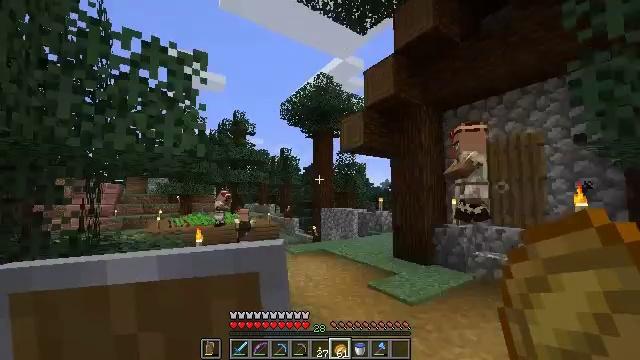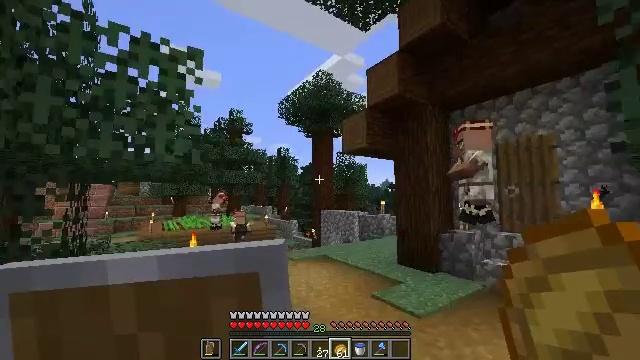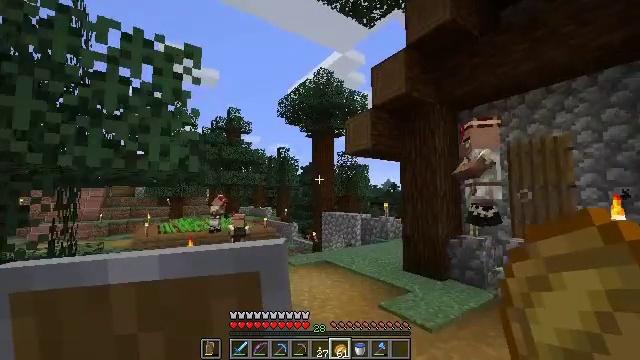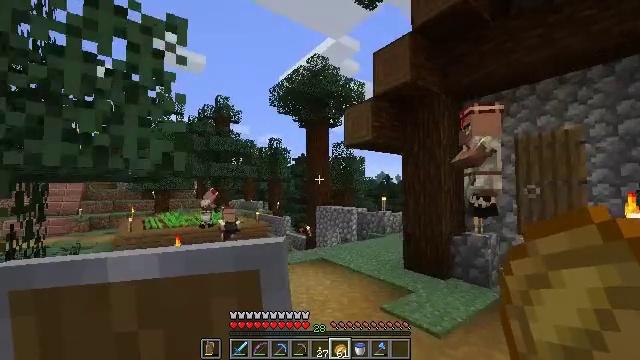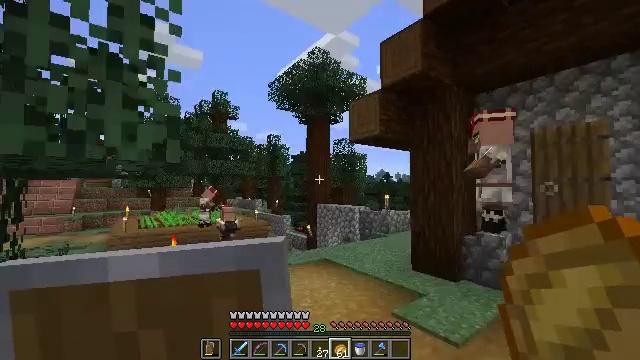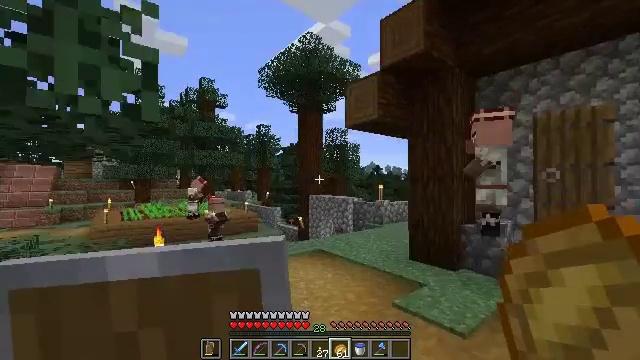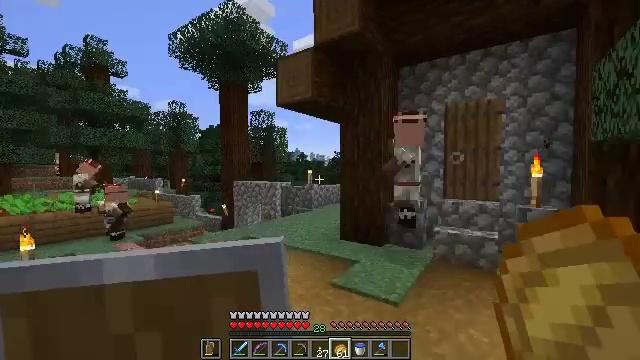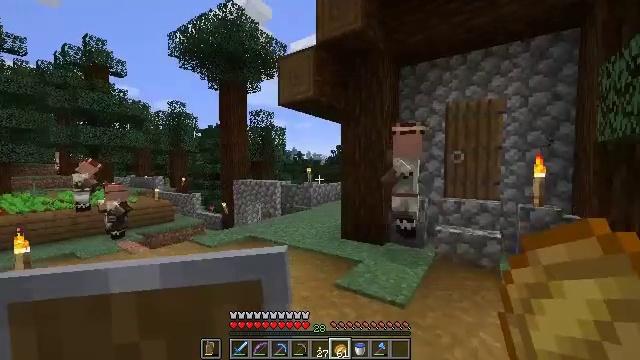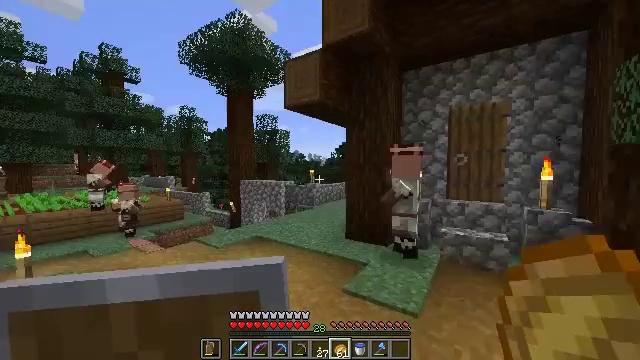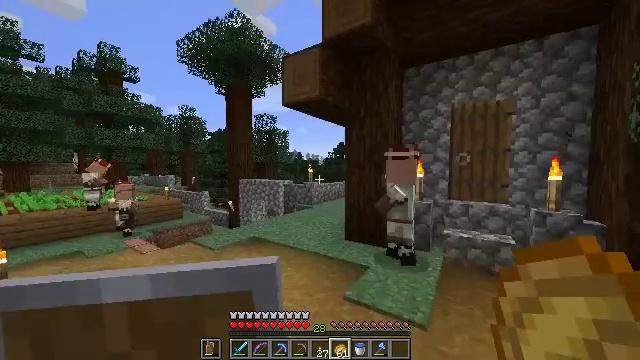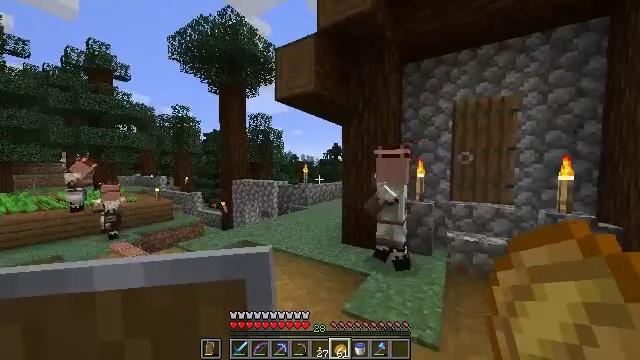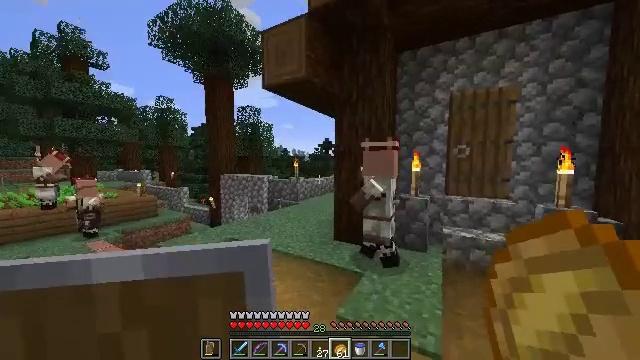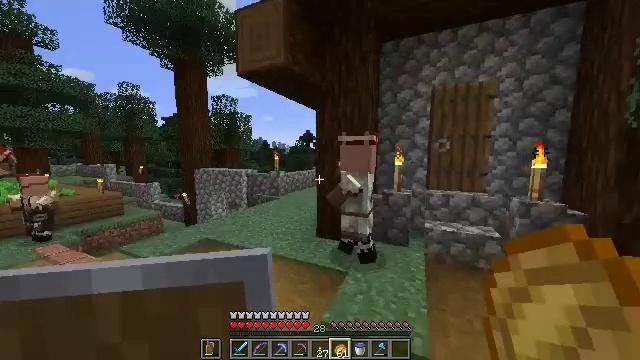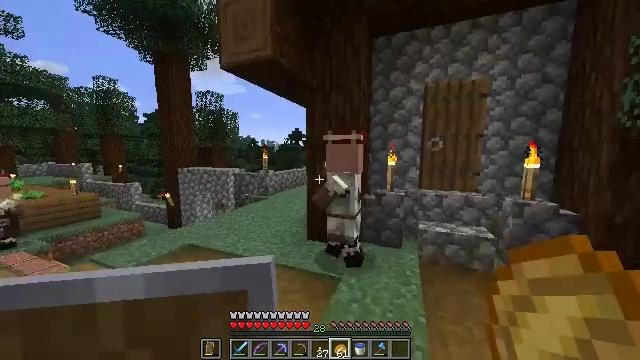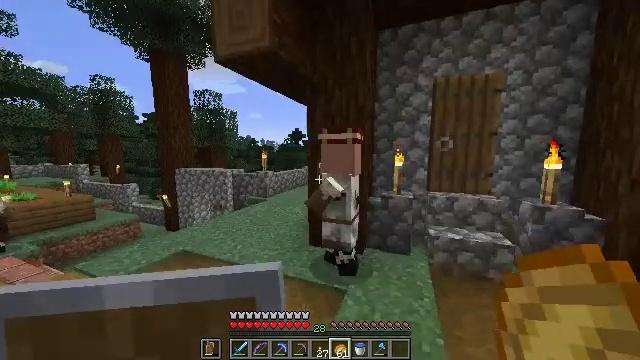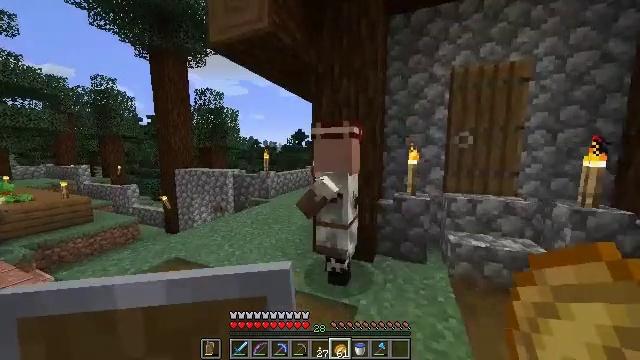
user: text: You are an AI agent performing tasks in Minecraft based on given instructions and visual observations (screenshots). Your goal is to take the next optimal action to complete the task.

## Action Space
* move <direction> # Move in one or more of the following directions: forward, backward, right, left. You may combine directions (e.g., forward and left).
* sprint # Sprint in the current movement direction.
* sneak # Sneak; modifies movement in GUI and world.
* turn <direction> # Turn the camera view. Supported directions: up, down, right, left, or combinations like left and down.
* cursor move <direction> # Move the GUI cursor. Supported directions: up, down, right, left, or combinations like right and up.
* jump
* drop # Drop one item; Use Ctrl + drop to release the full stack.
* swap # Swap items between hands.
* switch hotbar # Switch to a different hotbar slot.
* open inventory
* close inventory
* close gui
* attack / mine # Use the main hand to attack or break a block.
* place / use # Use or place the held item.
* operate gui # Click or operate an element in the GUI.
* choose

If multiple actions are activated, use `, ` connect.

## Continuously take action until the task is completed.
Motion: motion action
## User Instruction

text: Craft a melon.
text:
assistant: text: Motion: move forward
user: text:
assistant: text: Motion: move forward
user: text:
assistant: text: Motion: move forward, turn right and down
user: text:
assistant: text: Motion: move forward
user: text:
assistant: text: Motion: move forward, turn right and down
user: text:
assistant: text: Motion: move forward, sprint, turn right and down
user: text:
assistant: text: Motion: move forward, sprint
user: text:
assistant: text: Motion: move forward
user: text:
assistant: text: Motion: move forward
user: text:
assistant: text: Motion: move forward, turn right
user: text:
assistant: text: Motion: move forward, turn right and down
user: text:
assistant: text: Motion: move forward, turn right and down
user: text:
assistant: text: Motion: move forward, turn right
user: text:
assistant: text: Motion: move forward
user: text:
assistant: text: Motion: move forward
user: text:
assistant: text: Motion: move forward, turn left, use / place
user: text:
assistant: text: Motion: use / place
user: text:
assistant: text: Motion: no_op
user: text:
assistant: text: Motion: no_op
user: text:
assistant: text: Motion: turn left
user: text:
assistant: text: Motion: open gui
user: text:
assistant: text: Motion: no_op
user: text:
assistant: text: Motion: cursor move left and up
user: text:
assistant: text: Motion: cursor move left
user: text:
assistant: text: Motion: cursor move up
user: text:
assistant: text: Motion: cursor move up
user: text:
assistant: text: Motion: no_op
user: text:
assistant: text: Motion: no_op
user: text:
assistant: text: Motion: no_op
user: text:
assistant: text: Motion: close gui